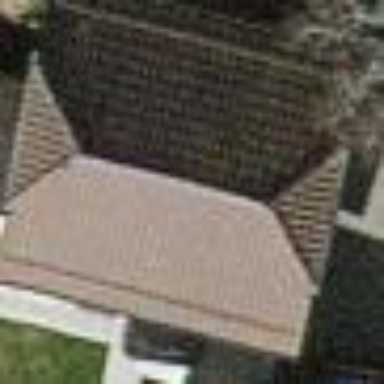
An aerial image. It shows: Garage.